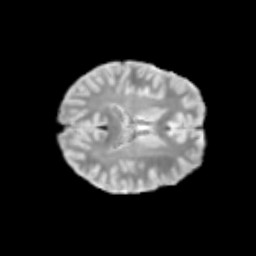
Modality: T2w
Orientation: axial
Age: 12
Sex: female
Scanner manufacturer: siemens
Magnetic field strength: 3 T
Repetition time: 3.8 s
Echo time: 0.07 s